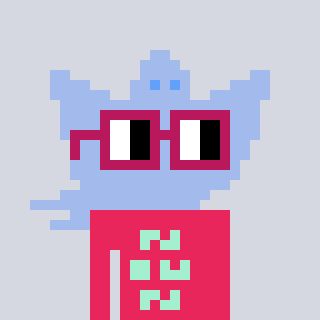
a pixel art character with square dark red glasses, a ghost-B-shaped head and a redpinkish-colored body on a cool background